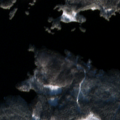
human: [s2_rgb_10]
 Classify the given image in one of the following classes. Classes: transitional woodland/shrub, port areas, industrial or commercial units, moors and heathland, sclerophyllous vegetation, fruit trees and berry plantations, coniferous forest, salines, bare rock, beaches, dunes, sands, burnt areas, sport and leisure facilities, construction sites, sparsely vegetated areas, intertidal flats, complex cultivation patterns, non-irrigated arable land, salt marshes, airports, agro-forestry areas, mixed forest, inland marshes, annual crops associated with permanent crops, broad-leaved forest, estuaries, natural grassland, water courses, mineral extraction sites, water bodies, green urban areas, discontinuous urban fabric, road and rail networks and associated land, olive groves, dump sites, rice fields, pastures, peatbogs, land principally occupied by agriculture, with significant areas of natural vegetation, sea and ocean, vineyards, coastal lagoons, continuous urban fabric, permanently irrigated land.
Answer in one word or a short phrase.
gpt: coniferous forest, mixed forest, water bodies